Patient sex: F
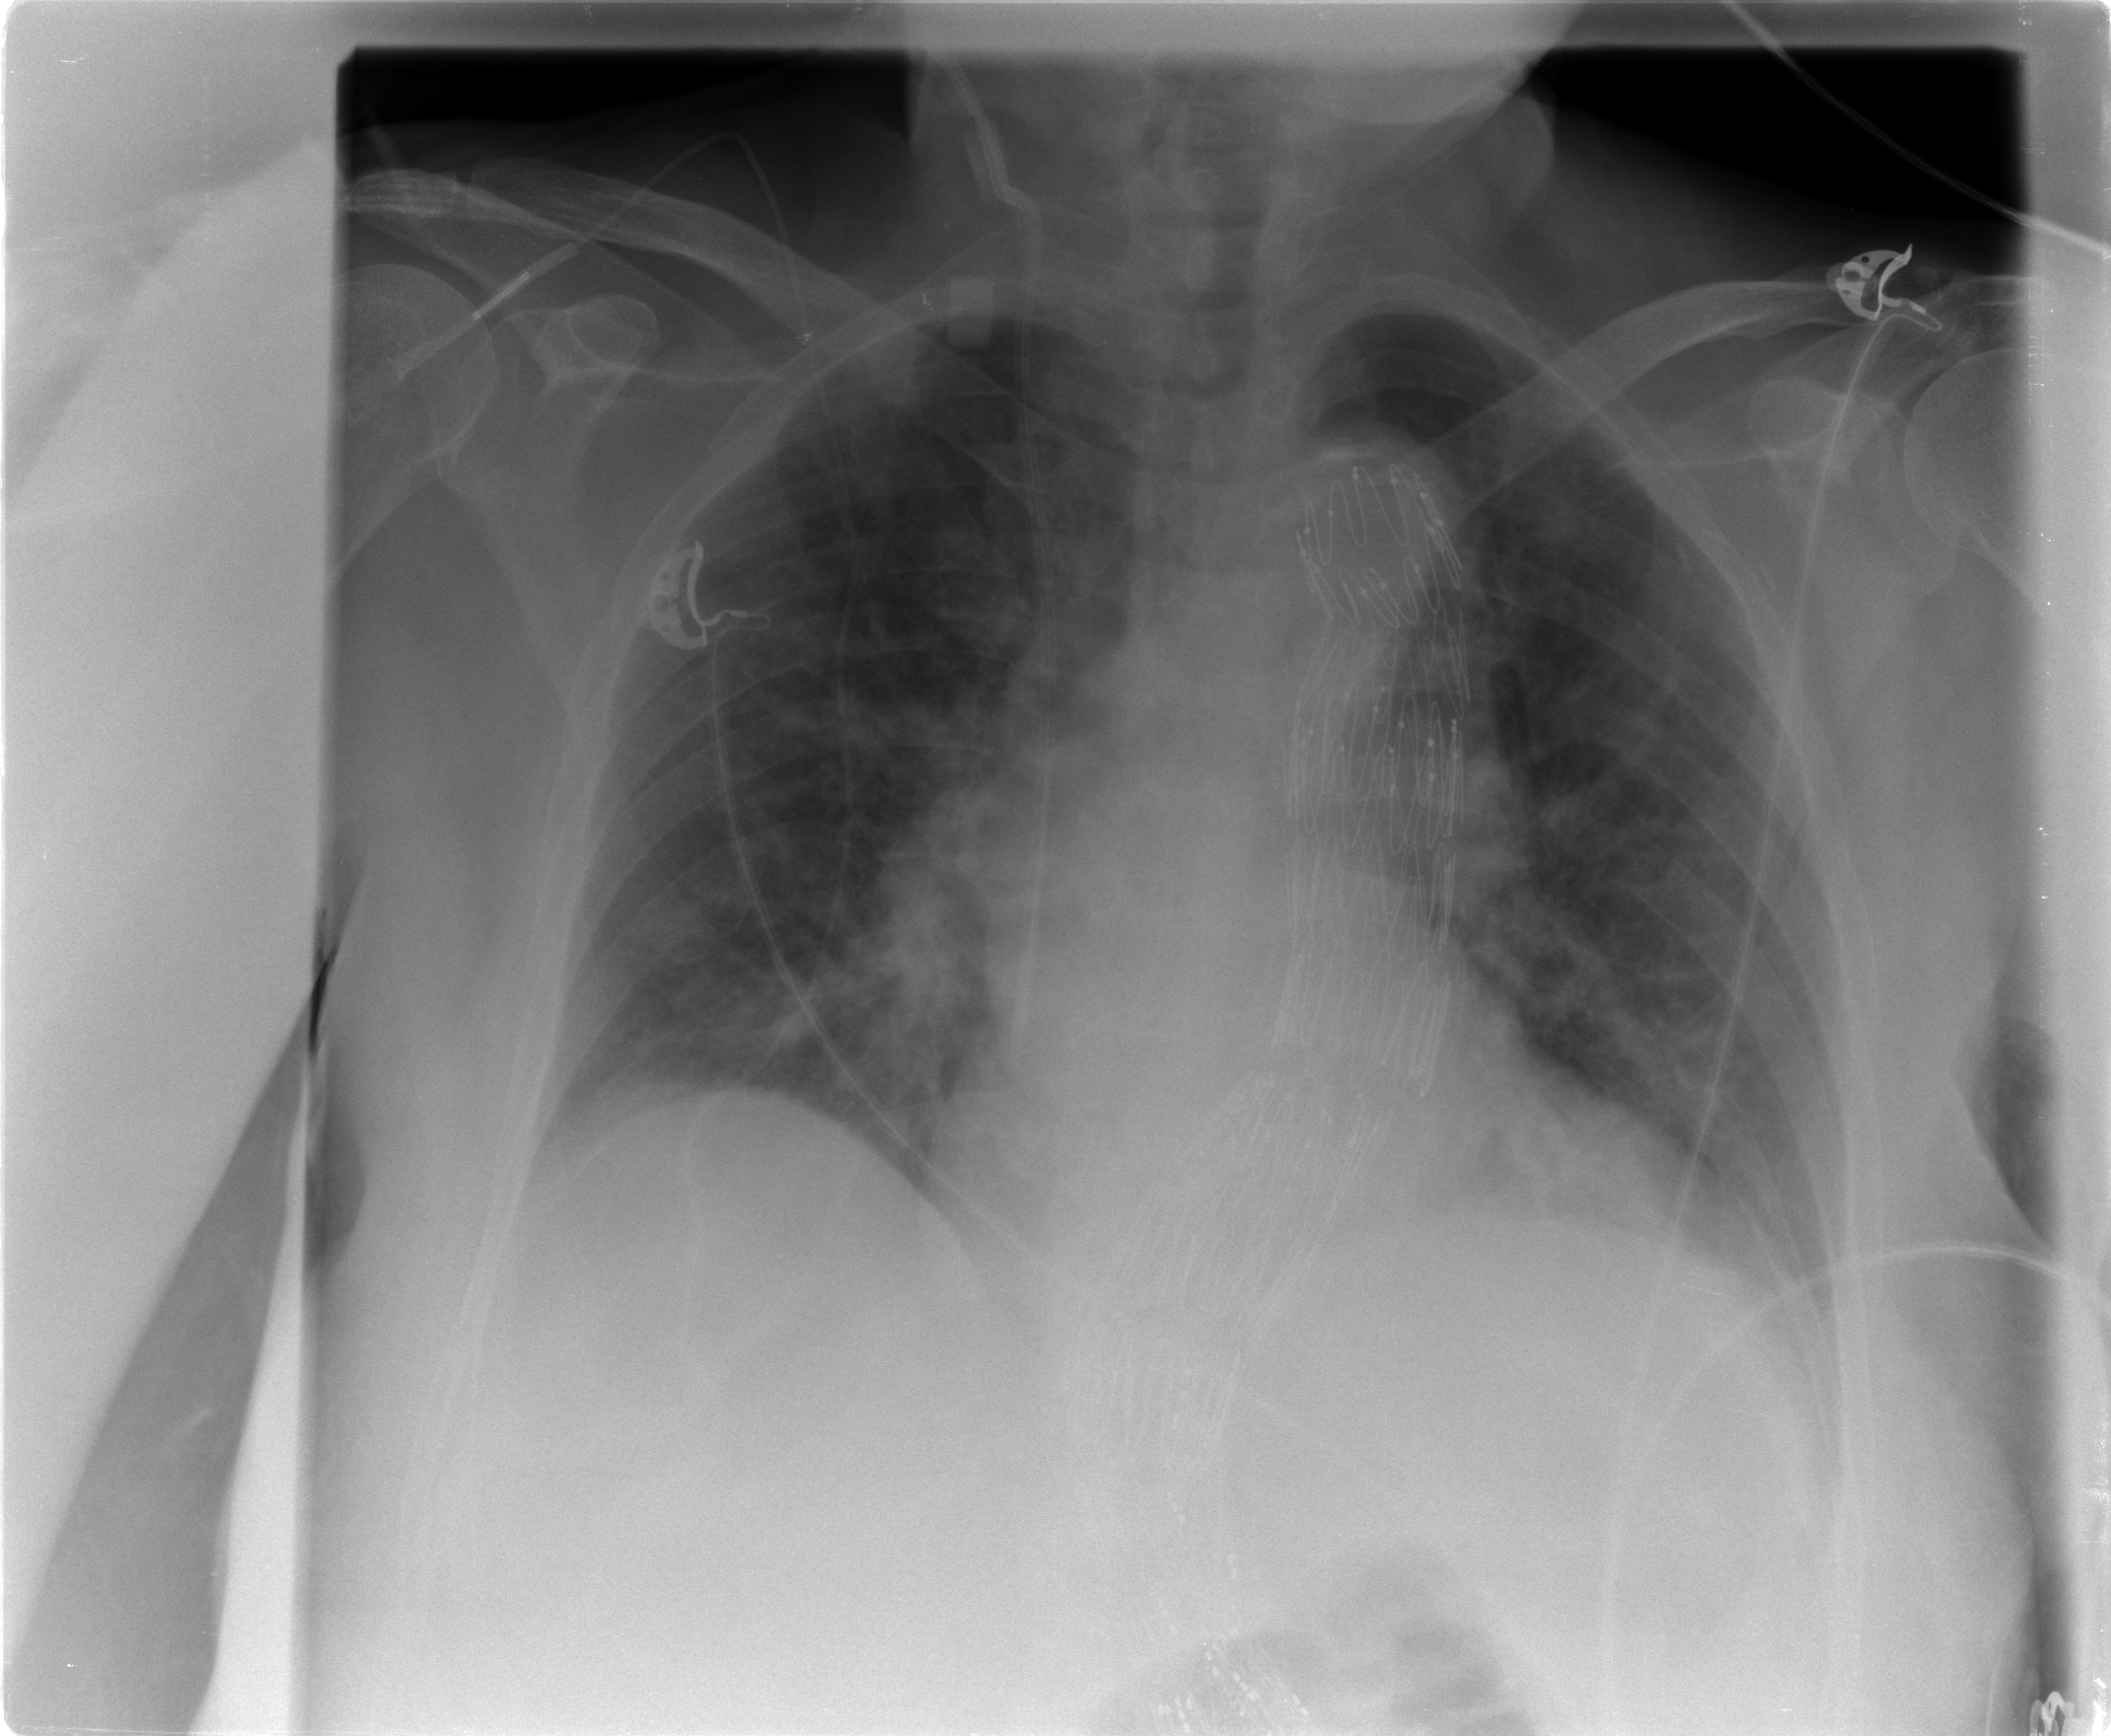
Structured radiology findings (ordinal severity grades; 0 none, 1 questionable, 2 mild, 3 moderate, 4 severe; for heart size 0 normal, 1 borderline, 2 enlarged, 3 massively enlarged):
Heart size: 2
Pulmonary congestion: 2
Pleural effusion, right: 0
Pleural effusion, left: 0
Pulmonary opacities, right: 0
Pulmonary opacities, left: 0
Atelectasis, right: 1
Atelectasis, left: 1